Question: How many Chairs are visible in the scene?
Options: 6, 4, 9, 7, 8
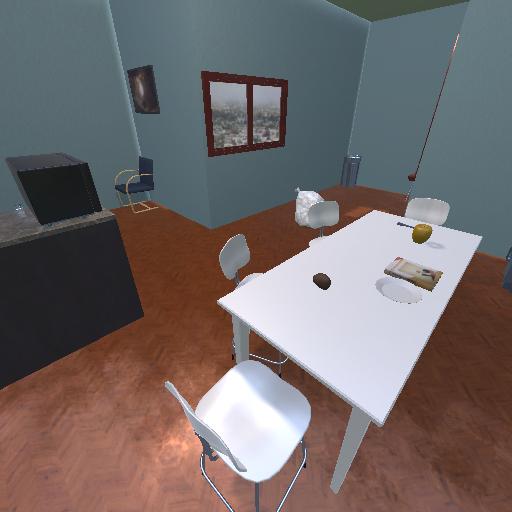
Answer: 6